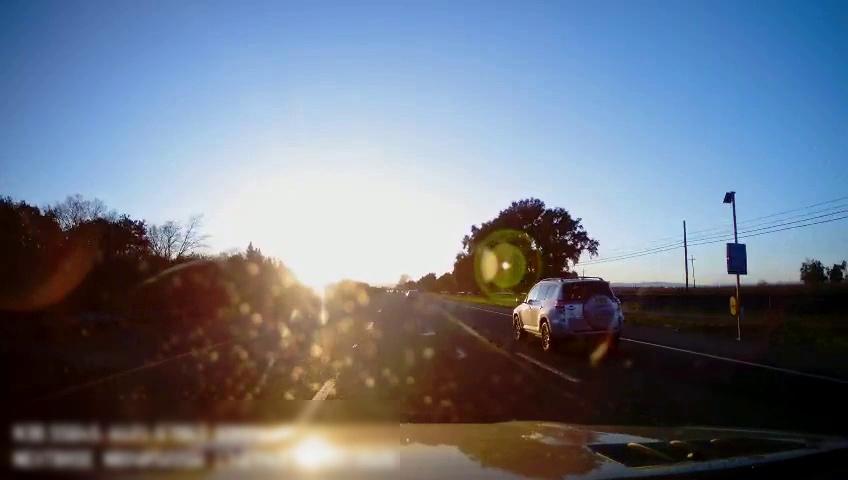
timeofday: Day
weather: Sunny
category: Drivable Space
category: Vehicles | Car
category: Vehicles | SUV
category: Lanes | Alternate Lane
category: Lanes | Current Lane
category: Lanes | Current Lane
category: Lanes | Alternate Lane
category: Traffic | Signs